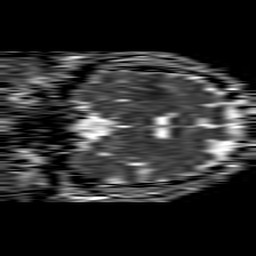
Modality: ADC
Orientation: coronal
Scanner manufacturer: philips
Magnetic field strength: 1.5 T
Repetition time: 4.6 s
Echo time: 0.08517 s